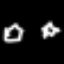
Label: octagon